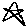
Label: star